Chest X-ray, PA view. Patient: 68 years old, sex F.
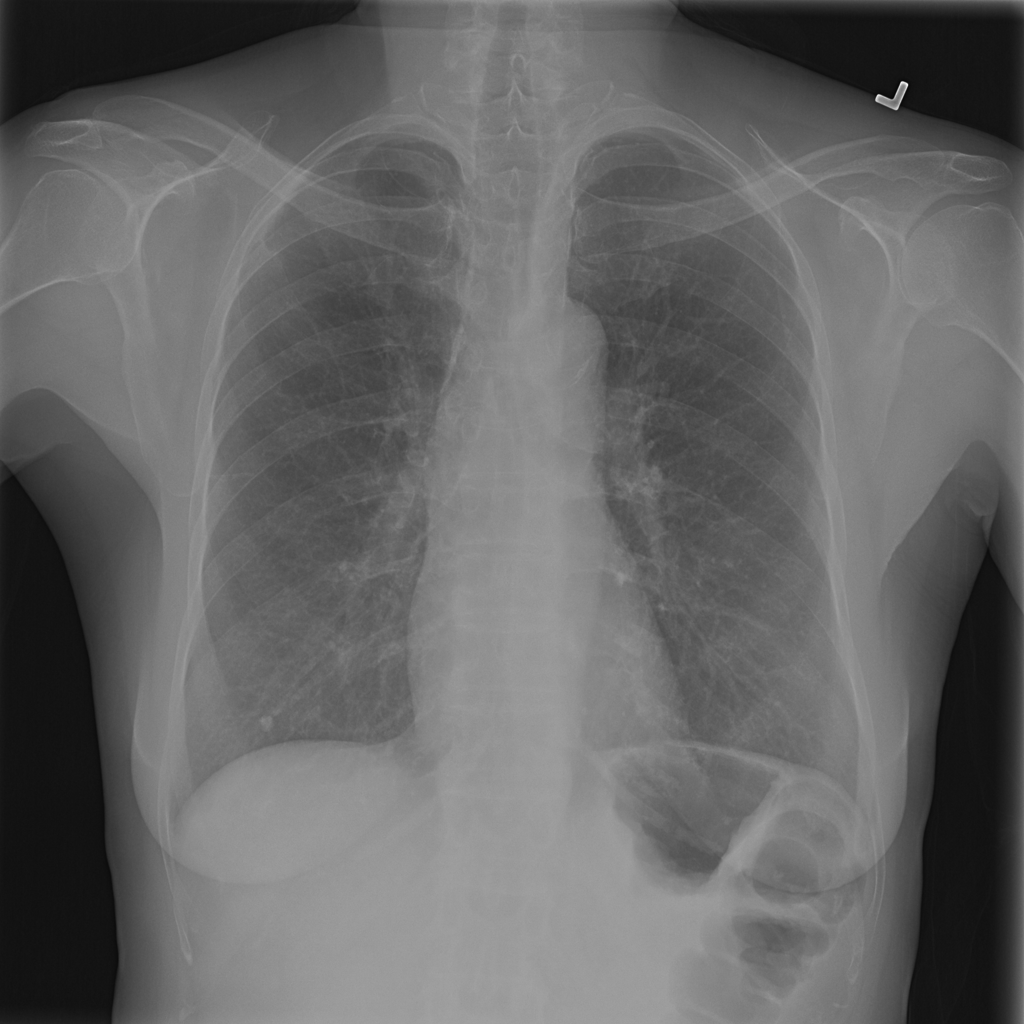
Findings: No Finding